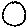
Label: moon